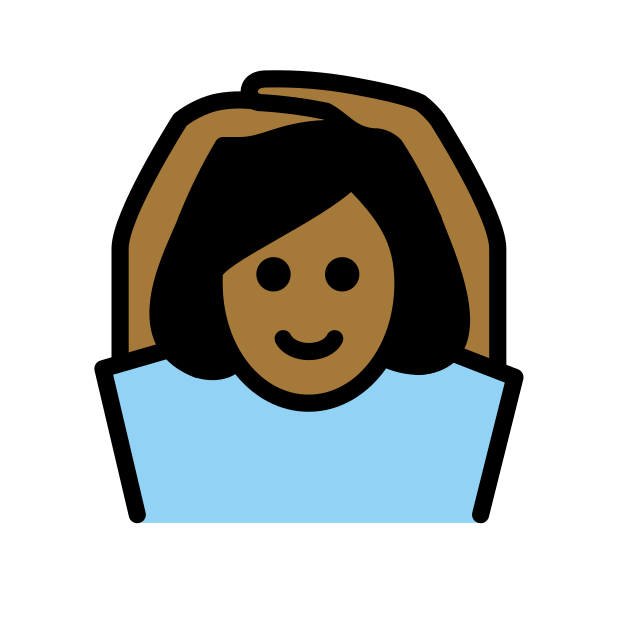
woman gesturing OK: medium-dark skin tone